Question: It's possible to require an execution of a specific test case before the execution of the current test case?
My test cases are organized in several folder and it's possible that a test require the execution of the another test placed in the another folder (see the image below).

Any suggestions?
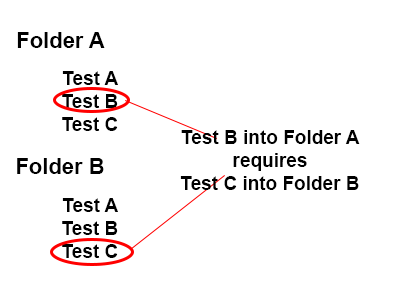
Answer: This is not a good / recommended / possible way to go.
Robot framework doesn't support it, and for a good reason. It is not sustainable to create such dependencies in the long term (or even short term).
Tests shouldn't depend on other tests. Mainly not on other tests from a different suite. What if the other suite was not run?
You can work around the issue in two ways:
You can define a file called
'''
__init__.robot
'''
In a directory. That suite setup and suite teardown in the file would run before anything in the underlying folders.
You can also turn the other test into a keyword so:
Test C simply calls a keyword that makes Test C run and also updates a global variable (Test_C_already_runs)
Test B would use then issue
'''
run if '${Test_C_already_runs}'=='true' Test_C_Keyword
'''
You would have to set a value to Test_C_already_runs before that anyway (as part of variable import, or as part of some suite_setup) to prevent variable not found error.